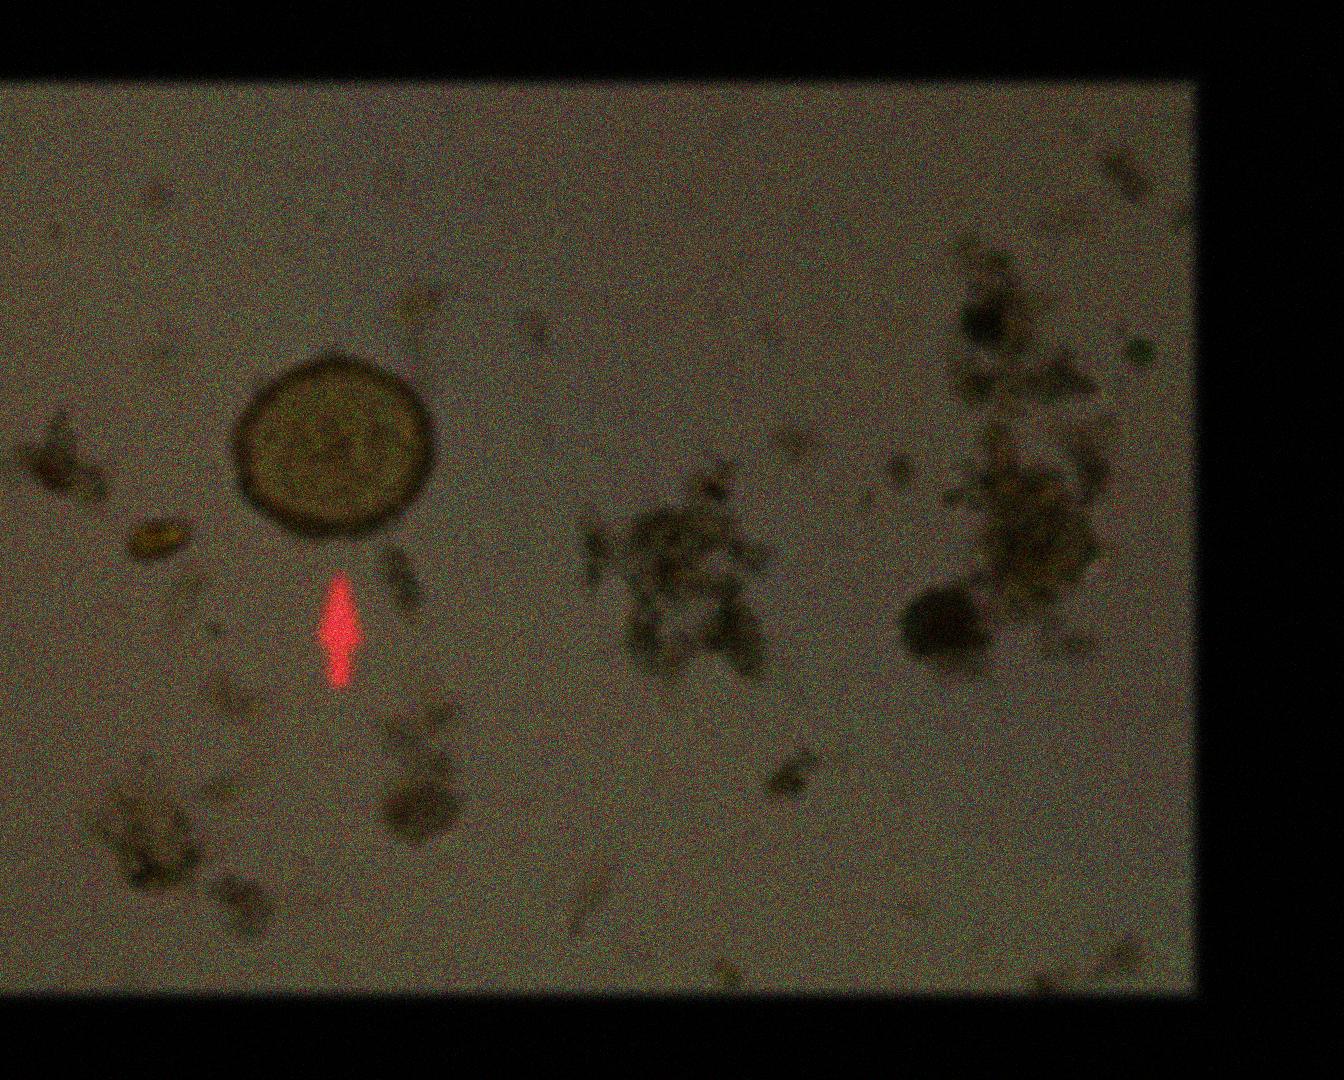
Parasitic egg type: Ascaris lumbricoides